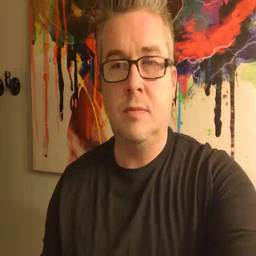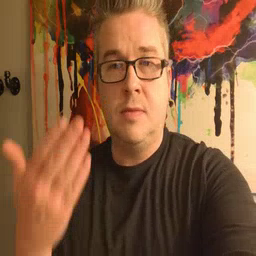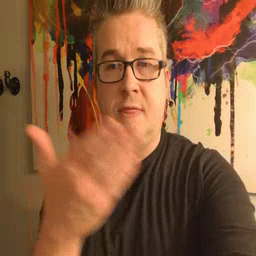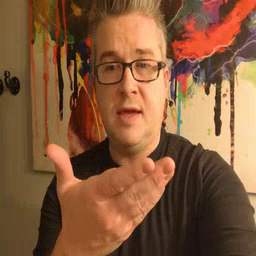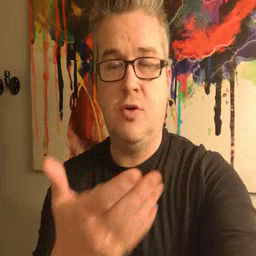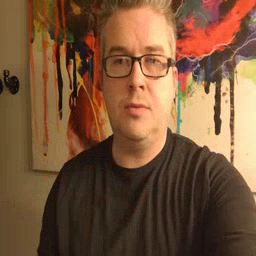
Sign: there